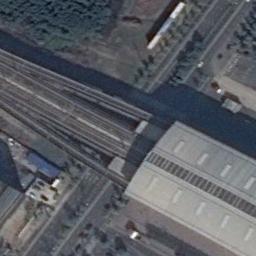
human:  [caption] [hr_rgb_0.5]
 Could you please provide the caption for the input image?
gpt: The railway station is on the grass next to some trees .

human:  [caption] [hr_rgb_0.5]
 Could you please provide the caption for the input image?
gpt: There is a railway station near the house in the suburbias .

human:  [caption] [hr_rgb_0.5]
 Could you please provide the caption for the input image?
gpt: The railway station has some railways and a building and a road is under the railways .

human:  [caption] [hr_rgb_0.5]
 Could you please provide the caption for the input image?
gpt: There are many trees near the railway station .

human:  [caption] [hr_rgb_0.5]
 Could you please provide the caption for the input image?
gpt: There are some green bushes beside the railway station .